Question: I am trying to create a runnable jar file. My project includes models.txt file. My project works perfectly in eclipse with no error but when exported to a runnable jar file, It doesn't work. I hereby attach the error and the piece of code where the file is been called.
'''
public static HashMap<String, RenderModel> getModelList(String file) throws IOException {
List<String> data;
HashMap<String, RenderModel> namesToModels = new HashMap<String, RenderModel>();
if (file != null) {
data = Files.readAllLines(Paths.get(file), StandardCharsets.UTF_8);
} else {
String path = "models/models.txt";
data = Files.readAllLines(Paths.get(path), StandardCharsets.UTF_8);
}
Iterator<String> dataIterator = data.iterator();
while (dataIterator.hasNext()) {
String dataLine = dataIterator.next();
System.out.println(dataLine);
String[] line = dataLine.split("; ");
String key = line[0];
String valueObj = line[1];
String valueMtl = line[2];
float scale = Float.parseFloat((String) line[3]);
RenderModel v = new RenderModel(valueObj, valueMtl, scale);
namesToModels.put(key, v);
}
RenderModel v = new RenderModel("custom", "custom", 1.0f);
namesToModels.put("Choose Model from file", v);
return namesToModels;
}
'''

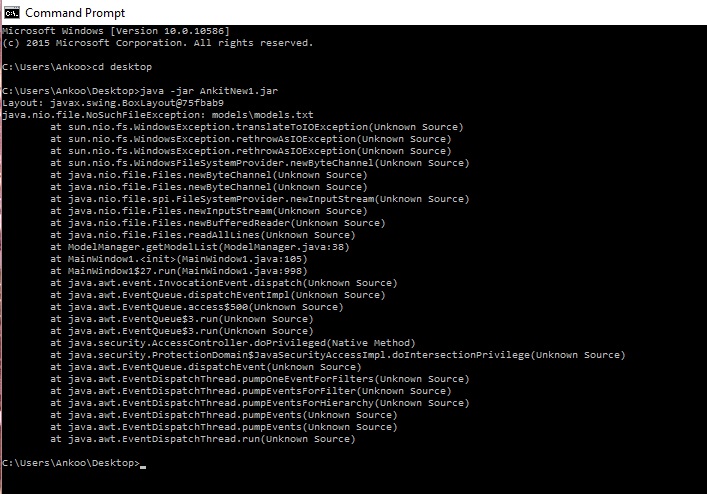
Answer: If the files are in the 'Jar' and you cannot read them, try accessing the files by doing:
'''
getClass().getClassLoader().getResource(fileName);
'''
Use this instead for static methods:
'''
ClassName.class.getClassLoader().getResource(fileName);
'''
Where 'fileName' is the name of the file and 'ClassName' the name of the class from which the statement is called.